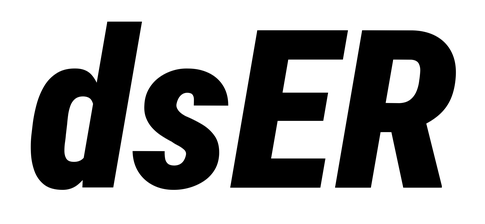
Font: Roboto-Italic_Condensed_Black_Italic